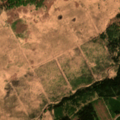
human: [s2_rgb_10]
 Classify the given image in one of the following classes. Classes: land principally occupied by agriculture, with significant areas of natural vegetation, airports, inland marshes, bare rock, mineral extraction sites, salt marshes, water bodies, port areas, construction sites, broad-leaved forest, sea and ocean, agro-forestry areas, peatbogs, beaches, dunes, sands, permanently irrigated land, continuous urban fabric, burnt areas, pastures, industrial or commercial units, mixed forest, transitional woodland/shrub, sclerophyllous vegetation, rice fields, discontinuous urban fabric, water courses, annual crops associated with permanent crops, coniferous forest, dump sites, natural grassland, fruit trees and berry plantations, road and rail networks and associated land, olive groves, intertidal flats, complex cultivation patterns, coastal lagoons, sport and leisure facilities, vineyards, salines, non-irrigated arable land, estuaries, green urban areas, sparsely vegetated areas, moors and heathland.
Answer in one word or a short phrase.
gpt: broad-leaved forest, coniferous forest, mixed forest, peatbogs